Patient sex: M
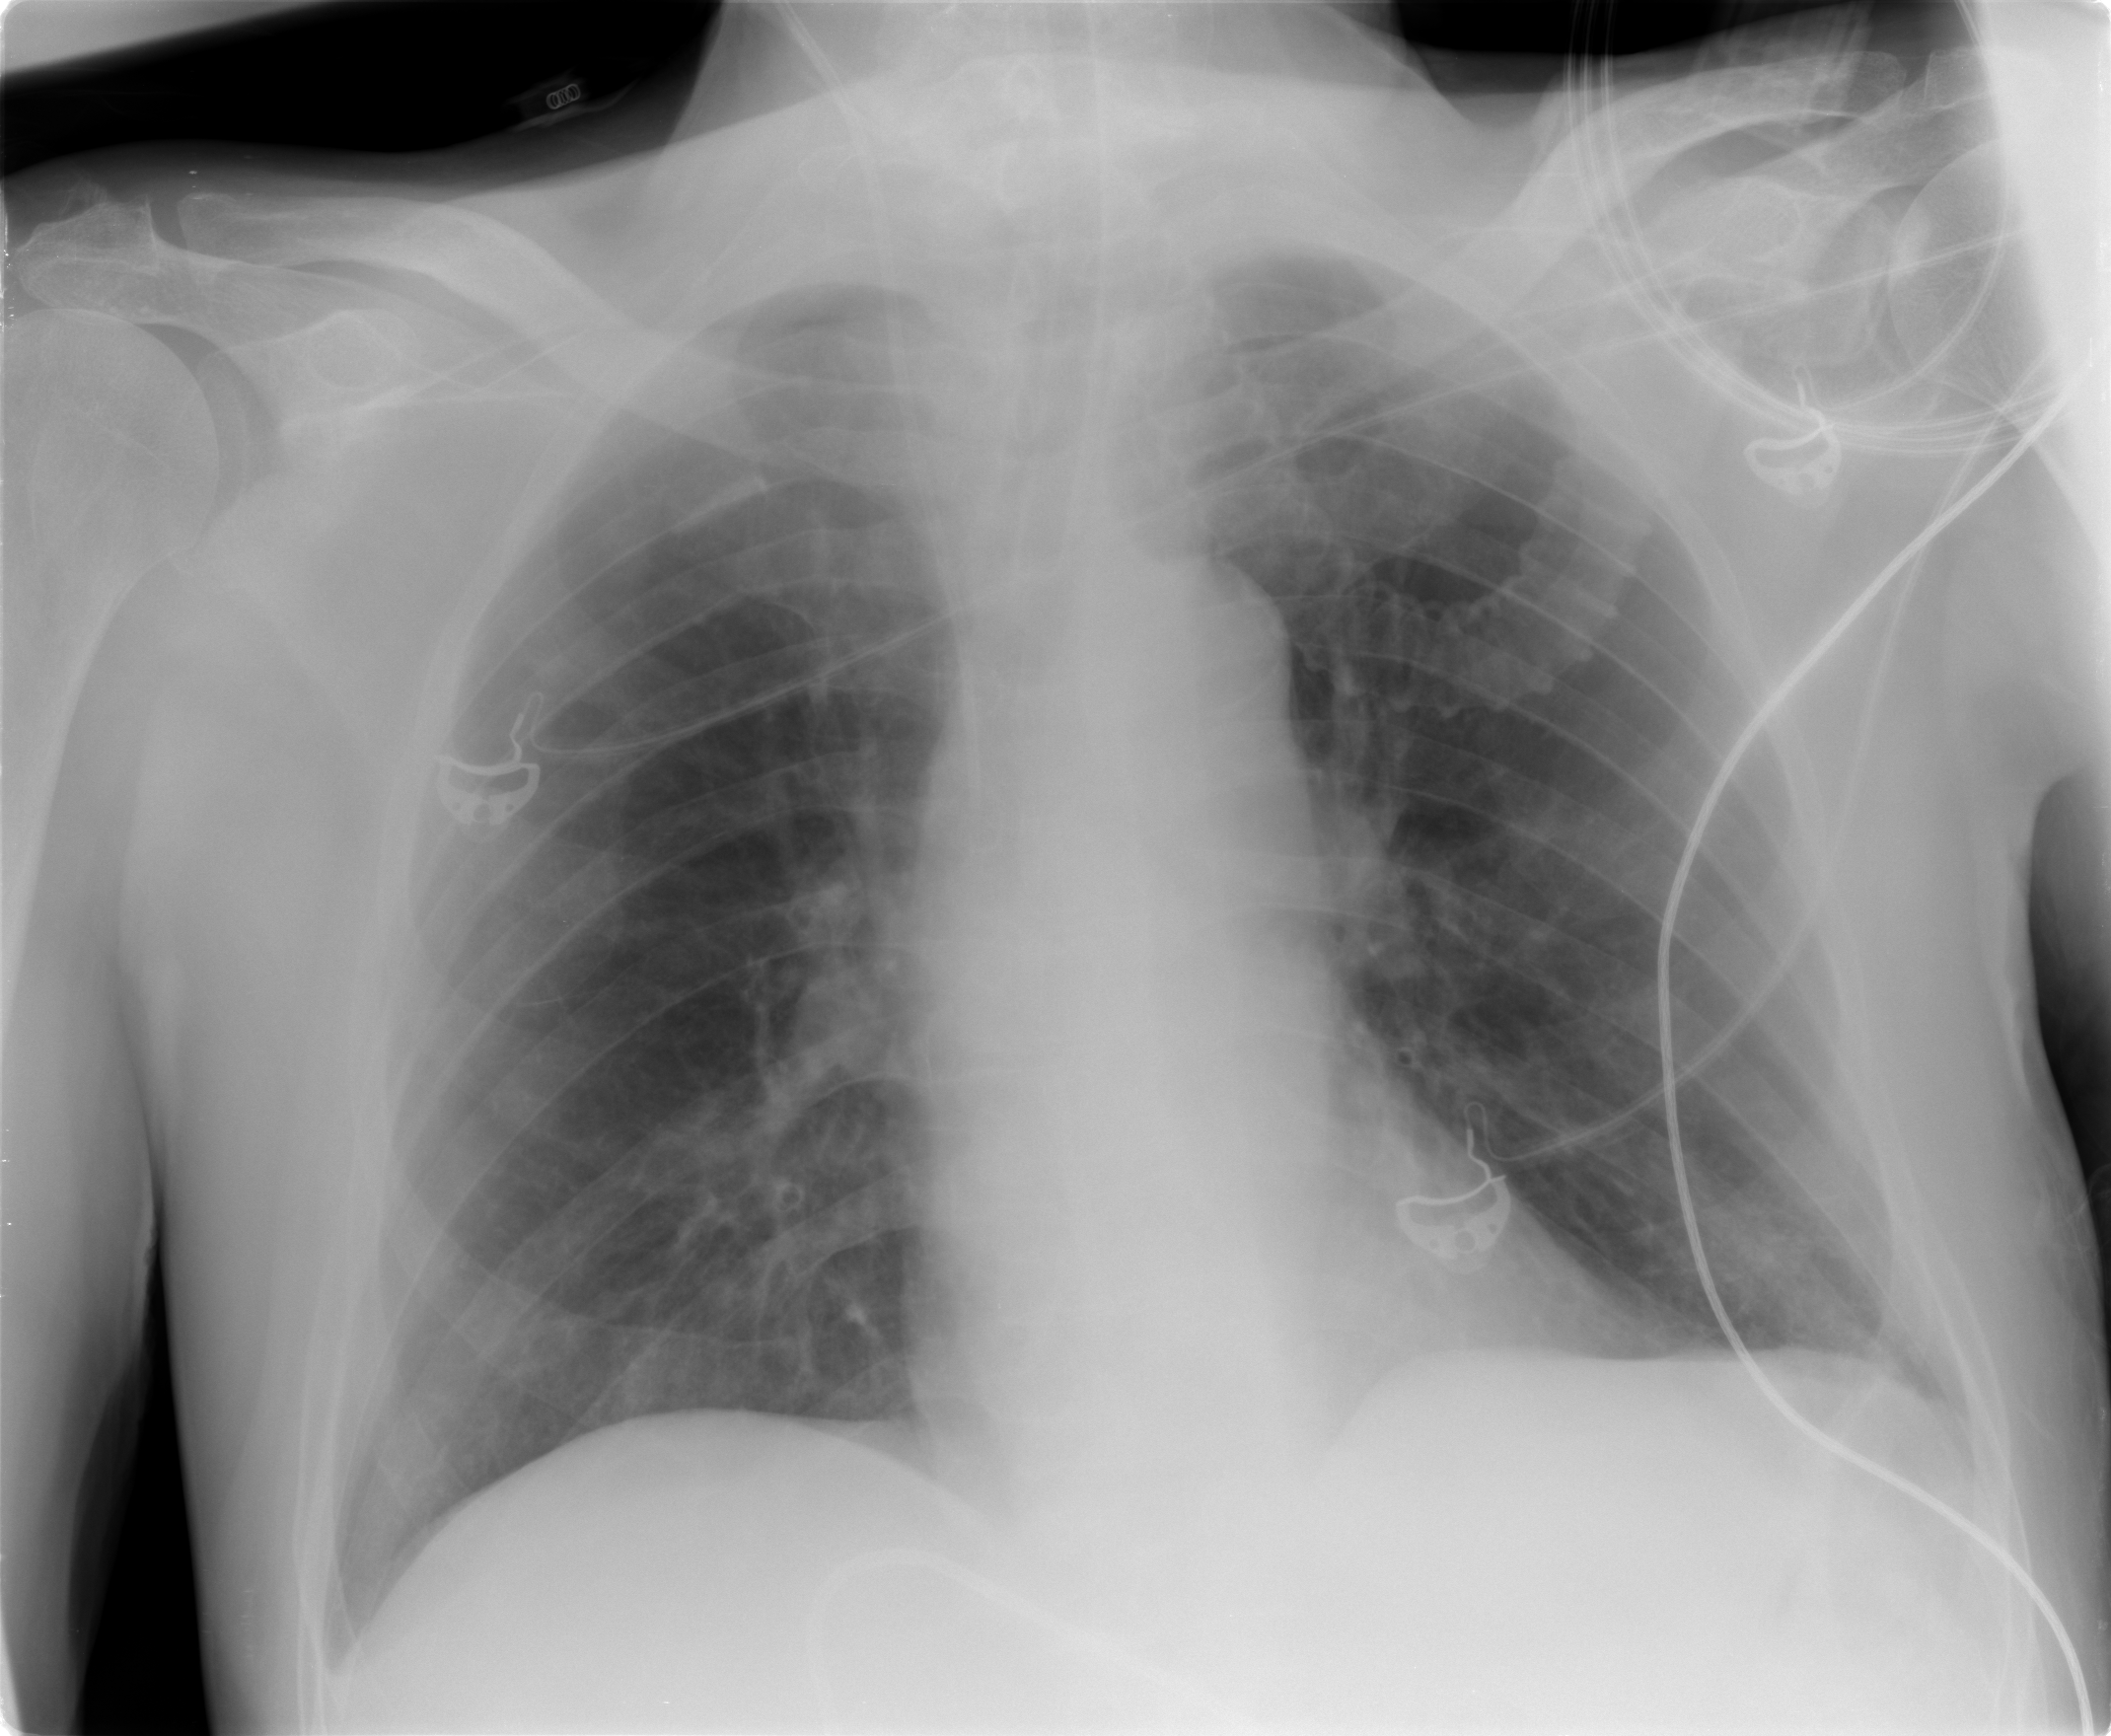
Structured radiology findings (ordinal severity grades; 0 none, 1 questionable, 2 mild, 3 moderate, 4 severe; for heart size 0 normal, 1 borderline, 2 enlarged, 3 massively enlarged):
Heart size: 0
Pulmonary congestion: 0
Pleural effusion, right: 1
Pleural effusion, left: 0
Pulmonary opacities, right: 0
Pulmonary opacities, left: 0
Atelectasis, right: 0
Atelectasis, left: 0